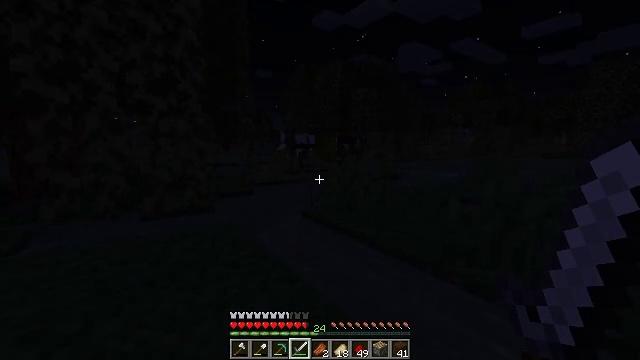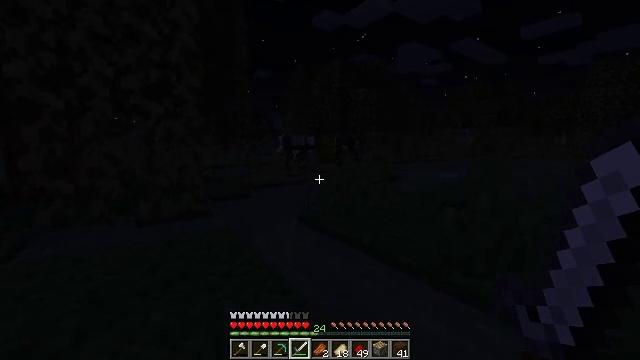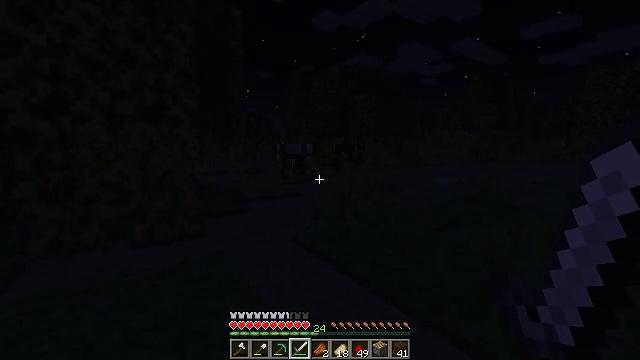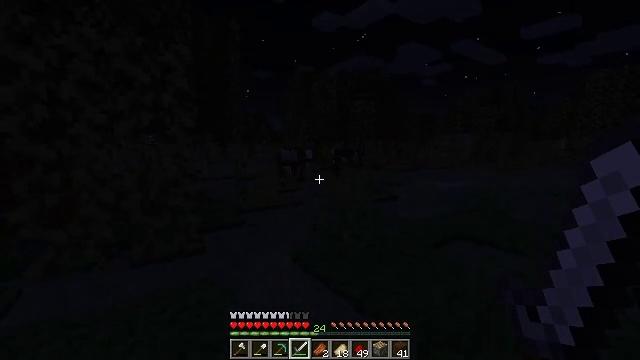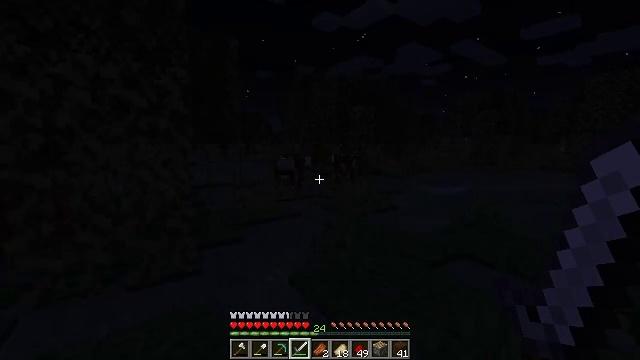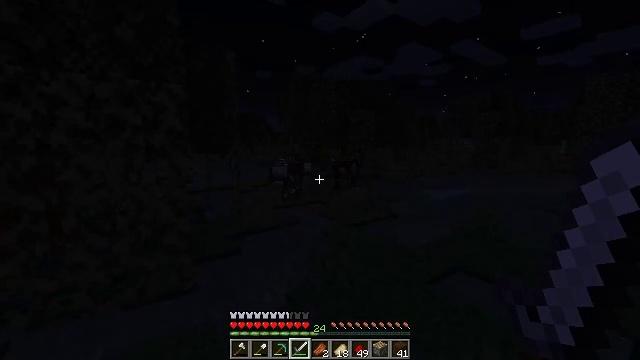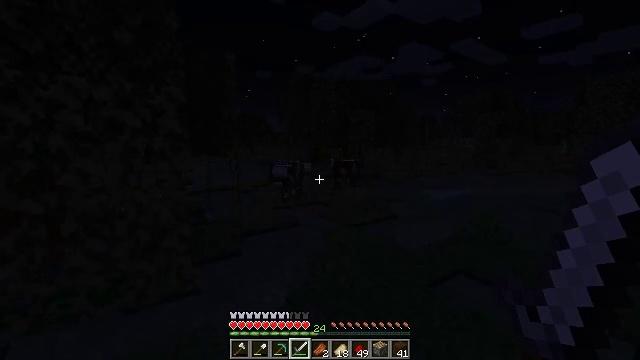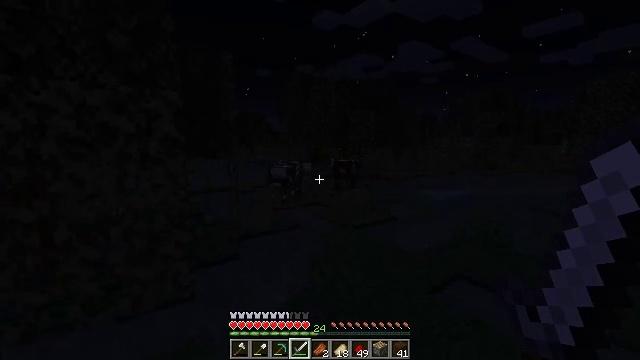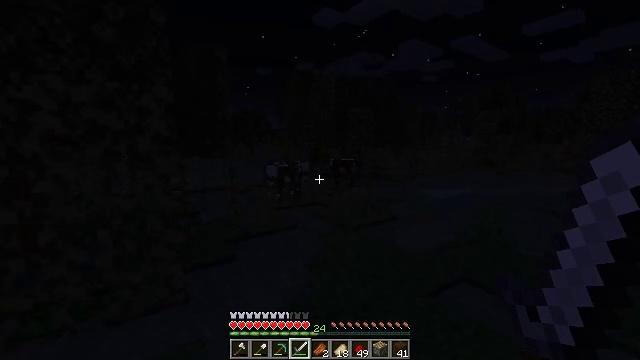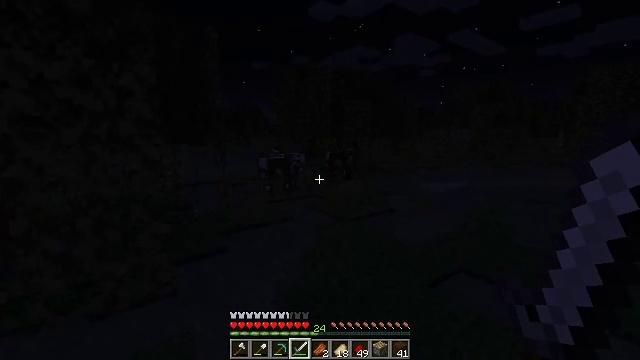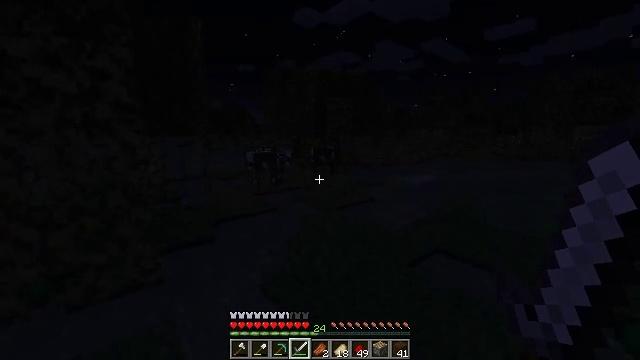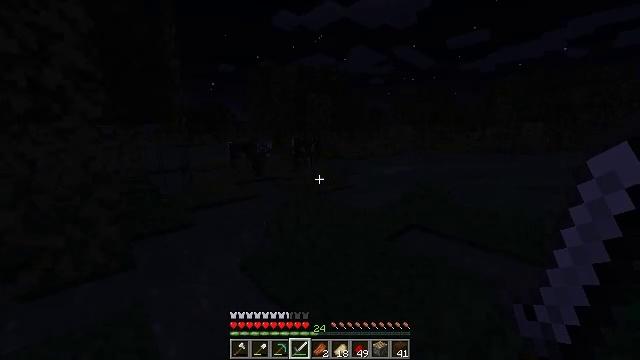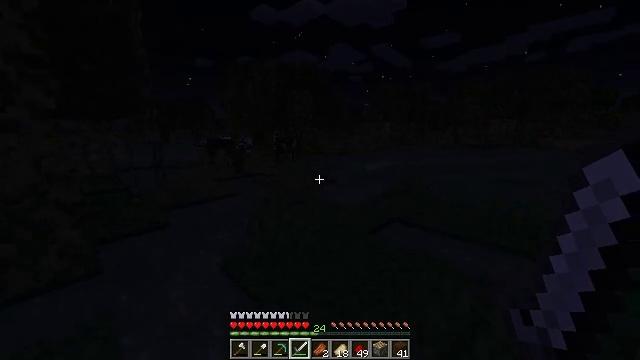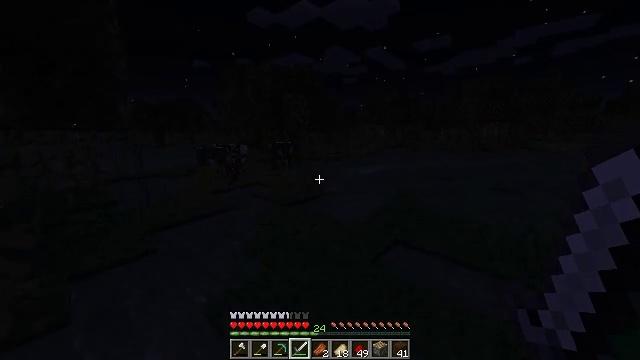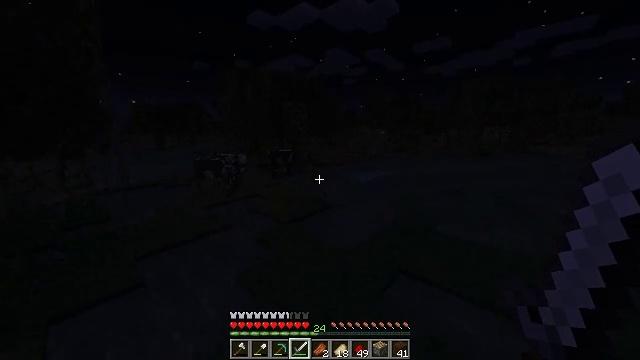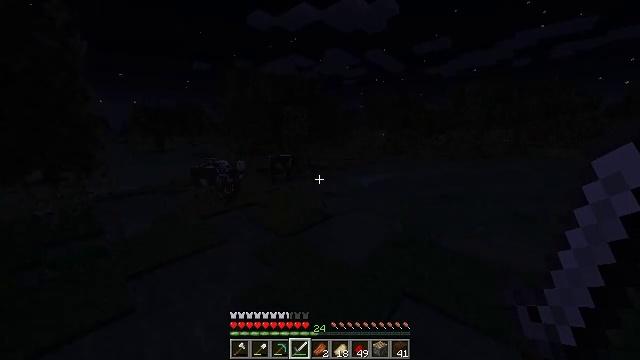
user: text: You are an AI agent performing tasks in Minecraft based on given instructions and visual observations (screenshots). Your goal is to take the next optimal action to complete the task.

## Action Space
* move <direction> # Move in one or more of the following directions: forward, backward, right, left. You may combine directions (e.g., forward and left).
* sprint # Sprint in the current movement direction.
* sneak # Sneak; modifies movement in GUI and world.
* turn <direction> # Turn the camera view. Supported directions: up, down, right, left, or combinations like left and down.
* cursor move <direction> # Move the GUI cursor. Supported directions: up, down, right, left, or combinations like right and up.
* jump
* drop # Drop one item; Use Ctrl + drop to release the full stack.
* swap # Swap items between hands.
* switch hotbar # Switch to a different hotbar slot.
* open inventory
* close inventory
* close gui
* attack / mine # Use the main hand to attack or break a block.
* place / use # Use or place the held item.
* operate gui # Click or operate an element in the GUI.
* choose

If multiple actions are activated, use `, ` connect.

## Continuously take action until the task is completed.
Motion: motion action
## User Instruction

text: Hunt mobs.
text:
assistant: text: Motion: move forward, sprint, jump
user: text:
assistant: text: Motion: move forward, sprint, jump
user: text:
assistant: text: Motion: move forward, jump
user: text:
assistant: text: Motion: move forward, jump
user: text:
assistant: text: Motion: move forward, jump
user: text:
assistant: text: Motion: move forward, jump
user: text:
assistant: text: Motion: move forward, jump
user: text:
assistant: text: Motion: move forward, jump
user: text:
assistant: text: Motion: move forward, sprint, turn down, jump
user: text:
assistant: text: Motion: move forward, sprint, turn right, jump
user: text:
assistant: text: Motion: move forward, sprint, turn right and down, jump
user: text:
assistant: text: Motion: move forward, sprint, turn right, jump
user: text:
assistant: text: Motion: move forward, sprint, turn right, jump
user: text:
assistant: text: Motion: move forward, sprint, jump
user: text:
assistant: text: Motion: move forward, jump
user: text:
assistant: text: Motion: move forward, jump
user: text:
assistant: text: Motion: move forward, turn left, jump
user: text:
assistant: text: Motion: move forward, turn left, jump
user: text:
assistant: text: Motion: move forward, turn left, jump
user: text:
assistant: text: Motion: move forward, turn left, jump
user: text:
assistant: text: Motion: move forward, turn left, jump
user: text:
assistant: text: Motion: move forward, turn left, jump
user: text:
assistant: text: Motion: move forward, sprint, turn left, jump
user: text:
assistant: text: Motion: move forward, sprint, turn left, jump
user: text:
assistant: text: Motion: move forward, sprint, turn left, jump
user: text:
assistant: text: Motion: move forward, sprint, jump
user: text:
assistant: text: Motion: move forward, sprint, jump
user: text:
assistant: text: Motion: move forward, jump
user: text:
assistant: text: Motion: move forward, jump
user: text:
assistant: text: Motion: move forward, jump